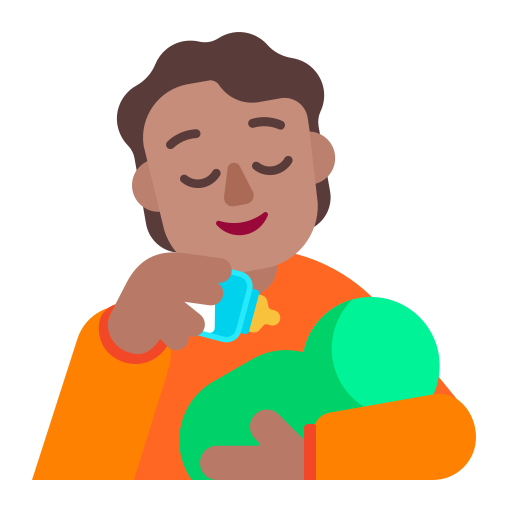
person feeding baby flat